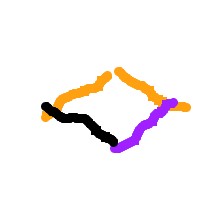
Shape: rhombus